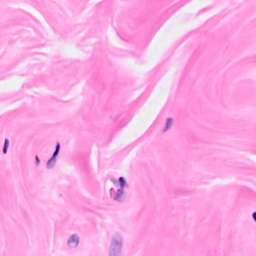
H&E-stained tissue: Breast